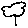
Label: tree